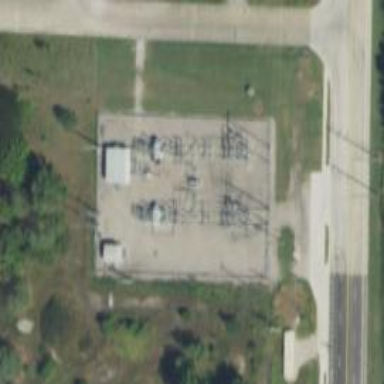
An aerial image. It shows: Switch for power supply.